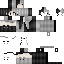
A female human skin with medium skin, wearing brown long hair dressed in a blue hoodie and black pants, featuring a closed mouth.